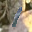
Label: 1